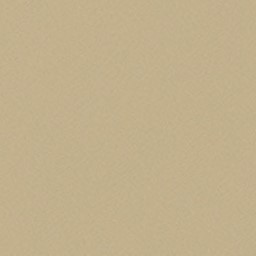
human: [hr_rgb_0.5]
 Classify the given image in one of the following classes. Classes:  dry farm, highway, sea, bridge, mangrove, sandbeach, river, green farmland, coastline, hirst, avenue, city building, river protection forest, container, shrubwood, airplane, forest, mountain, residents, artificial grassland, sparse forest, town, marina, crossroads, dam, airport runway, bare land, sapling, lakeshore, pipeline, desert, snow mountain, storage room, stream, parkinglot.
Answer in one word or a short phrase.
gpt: desert